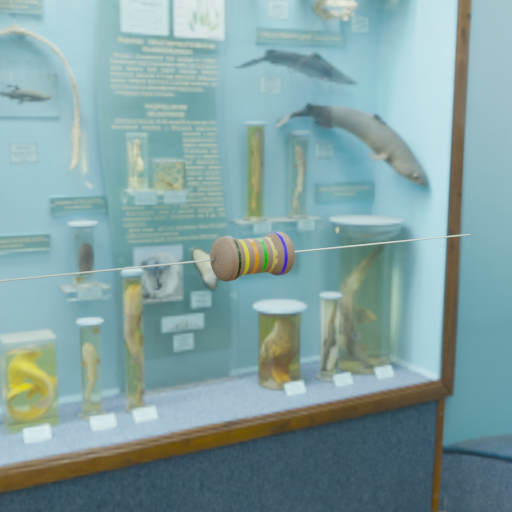
Resistor colour bands (in order): black, yellow, orange, green, gold, blue